Question: I have a matlab function block (which is not relevant) whose input is his previous output (loop). For example, if in a sample period the output is X, his input in the next sample period will be X, and so on.

This image shows a simplification of my simulation. I initialize the input of my function for the first loop.
The problem is that matlab functions recieves an event based signal from de initialization block in the first sample period (zero-duration), which I must convert to a timed based signal (so I can apply the unit delay that avoids an inifite loop, and allows to generate the next input as explained before). So, when I do so, I lose the information contained in the event-based signal (due to the zero-duration values) and the loop does not work.
If there was a way to intialize the loop in the time-based domain (green part of the image) so, in the first sample time, it is not a zero-duration signal, it would avoid the problem.
Is there any way to do so? Or, a different approach for this problem?
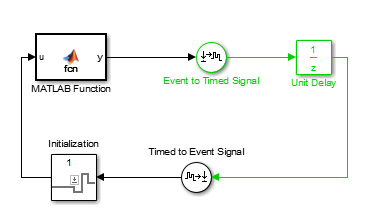
Answer: Two approaches come to mind
1. The initial condition can be set in the Unit Delay block, so it's not clear from your simplified example why you need the specific Initialization block.
2. You could just use a persistent variable inside the MATLAB Function block to maintain the state from one execution of the block to the next (noting that since it is event driven the block may not get called at every time step, only at each event triggger).